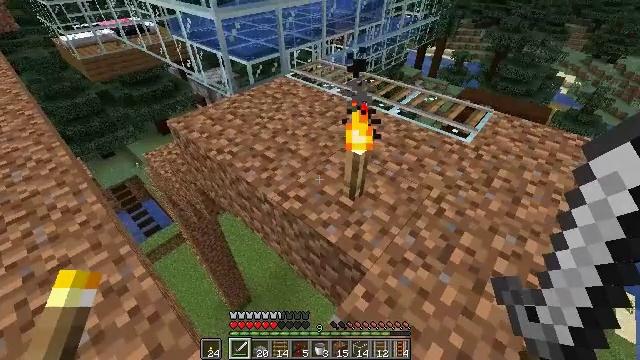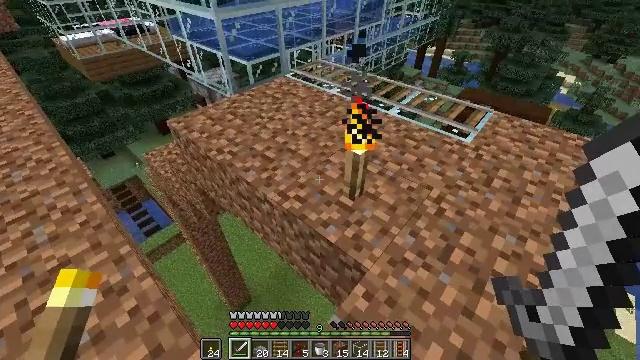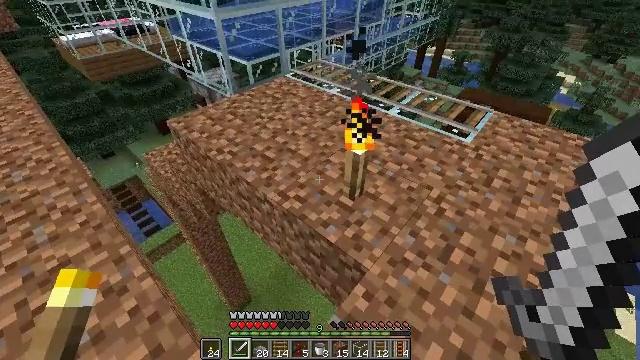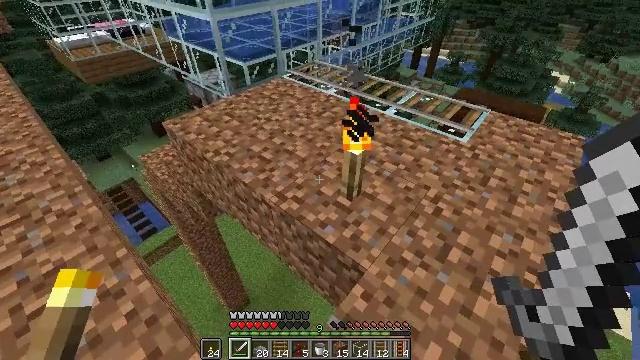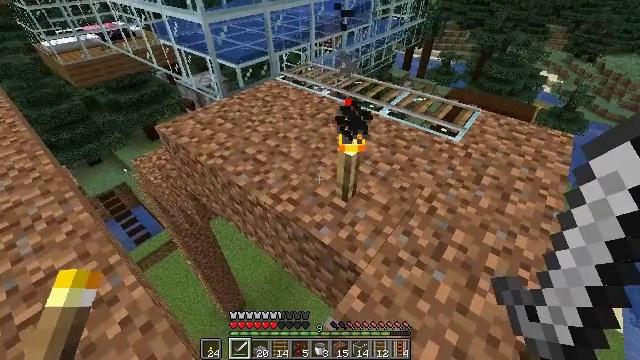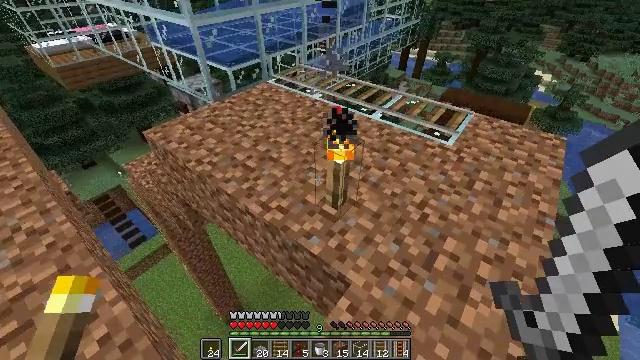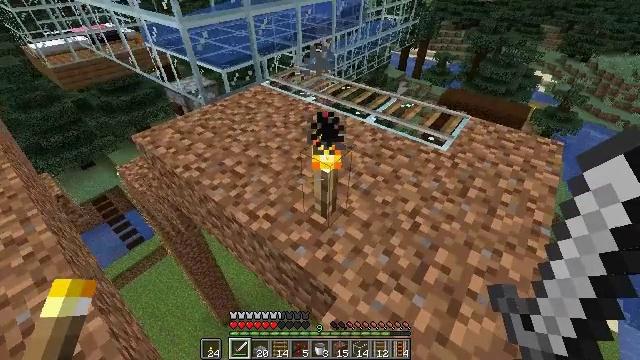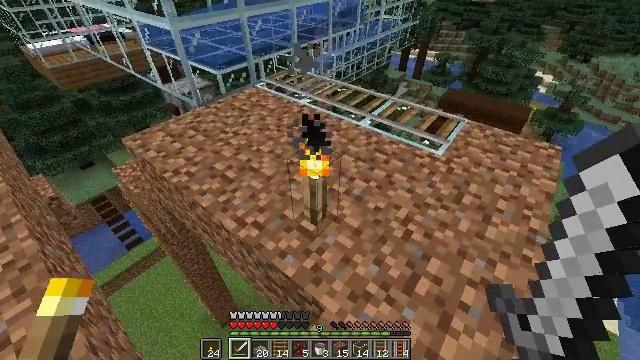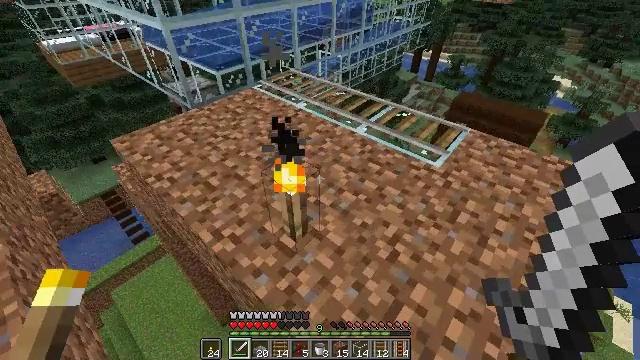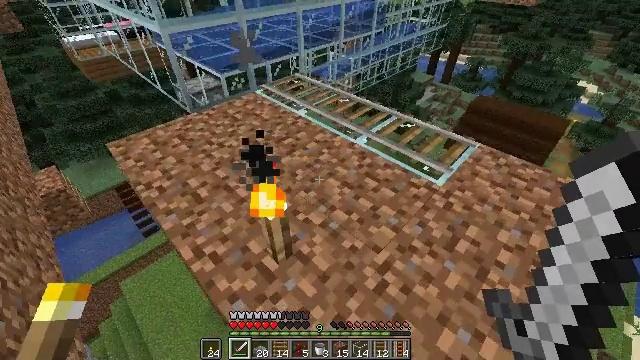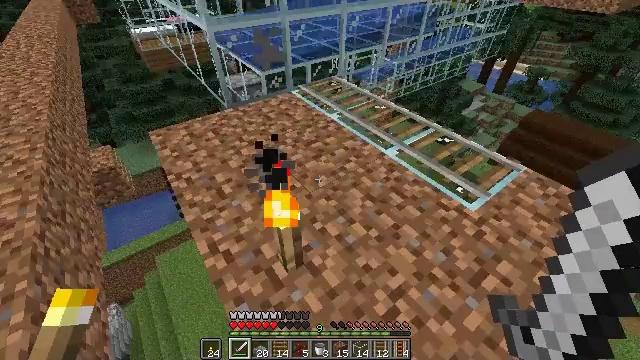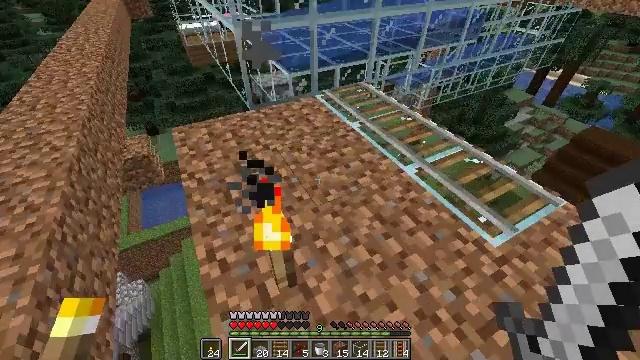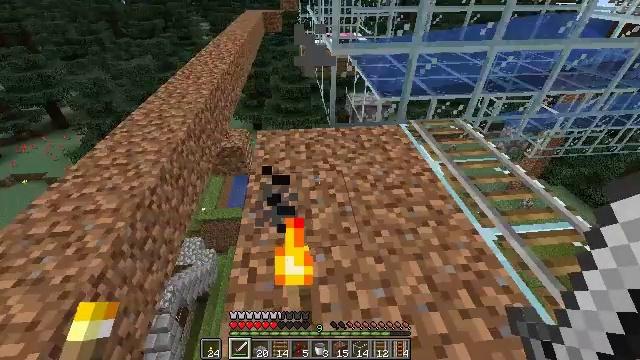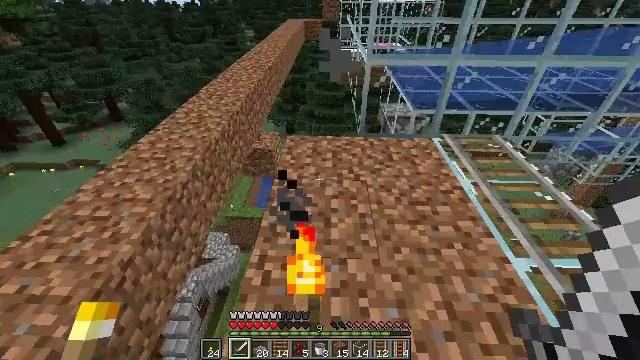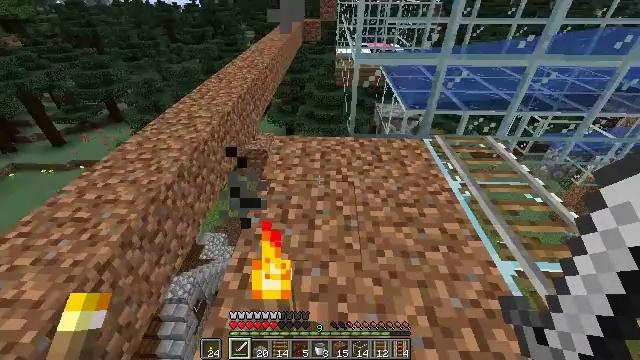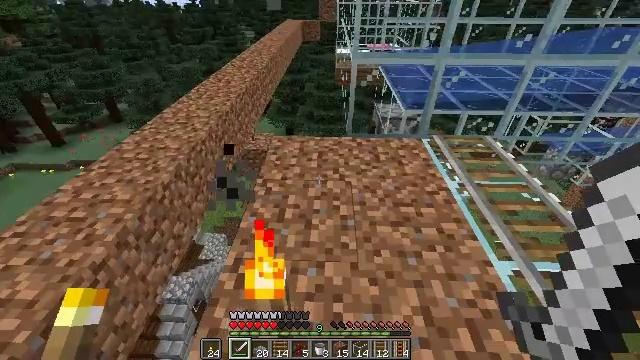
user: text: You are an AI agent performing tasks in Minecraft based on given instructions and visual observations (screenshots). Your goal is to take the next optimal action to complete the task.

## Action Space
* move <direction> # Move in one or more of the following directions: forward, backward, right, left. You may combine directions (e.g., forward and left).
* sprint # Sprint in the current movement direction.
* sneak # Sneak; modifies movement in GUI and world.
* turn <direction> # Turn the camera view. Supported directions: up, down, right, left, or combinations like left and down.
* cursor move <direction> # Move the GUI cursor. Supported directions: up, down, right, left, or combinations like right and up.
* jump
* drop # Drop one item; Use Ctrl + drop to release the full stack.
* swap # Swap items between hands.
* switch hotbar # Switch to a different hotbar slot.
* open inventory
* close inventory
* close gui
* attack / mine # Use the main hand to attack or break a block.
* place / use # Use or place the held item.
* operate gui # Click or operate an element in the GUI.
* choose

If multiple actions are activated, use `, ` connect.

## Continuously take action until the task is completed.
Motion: motion action
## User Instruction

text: Attack the ground to gather dirt.
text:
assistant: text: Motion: no_op
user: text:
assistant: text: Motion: no_op
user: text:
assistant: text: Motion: no_op
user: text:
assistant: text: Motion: turn right
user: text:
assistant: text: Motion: move forward and move right
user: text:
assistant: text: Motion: move forward and move right
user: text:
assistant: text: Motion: move forward and move right
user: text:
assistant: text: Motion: move forward and move right, turn left
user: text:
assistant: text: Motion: move forward and move right, turn left
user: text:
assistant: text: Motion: move forward and move right, turn left
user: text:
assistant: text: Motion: move forward and move right, turn left
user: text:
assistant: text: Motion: move forward and move right, turn left and up
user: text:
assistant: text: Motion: turn left and up
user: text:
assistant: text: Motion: no_op
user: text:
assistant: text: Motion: no_op
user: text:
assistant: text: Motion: no_op
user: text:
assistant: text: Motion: turn right
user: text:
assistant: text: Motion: turn right
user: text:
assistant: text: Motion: no_op
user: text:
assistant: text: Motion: turn right
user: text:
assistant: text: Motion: move forward, turn right
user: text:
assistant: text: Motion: move forward, turn right
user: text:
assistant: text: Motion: move forward
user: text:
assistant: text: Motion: move forward
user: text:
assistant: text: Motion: move forward
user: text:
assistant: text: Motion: move forward
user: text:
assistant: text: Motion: no_op
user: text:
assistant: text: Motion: turn down
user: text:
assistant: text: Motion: turn right and down
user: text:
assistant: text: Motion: turn right and down